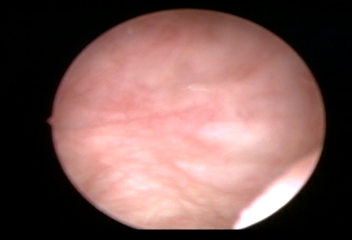
Modality: WLC
Class: Normal mucosa
Bladder cancer association: No